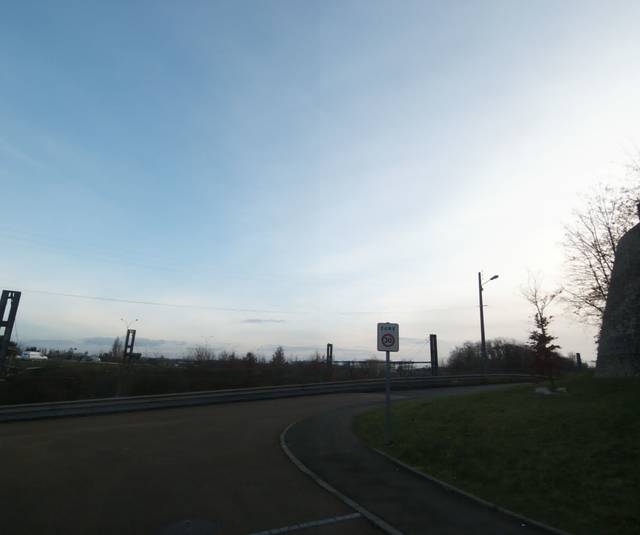
Region: France
Coordinates: 47.997, 0.1715